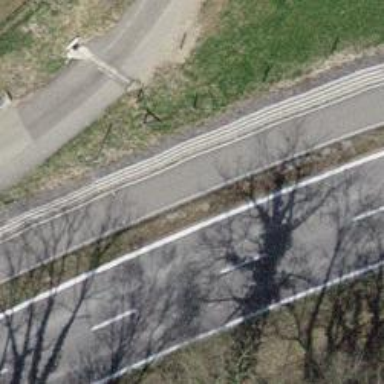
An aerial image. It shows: Cycleway.